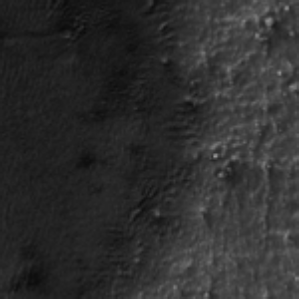
Label: frost